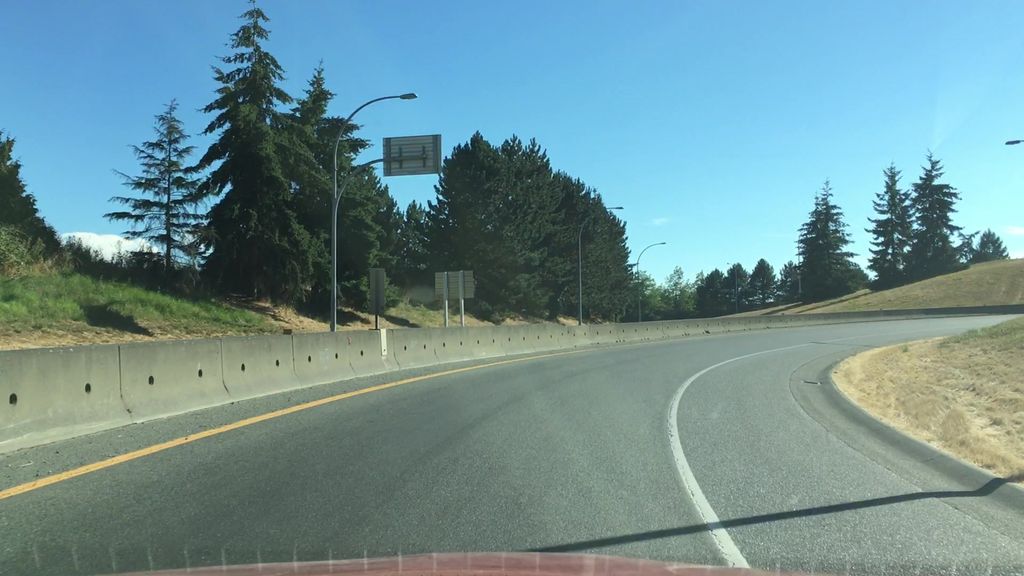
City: victoria